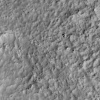
Atmospheric dust classification: not_dusty